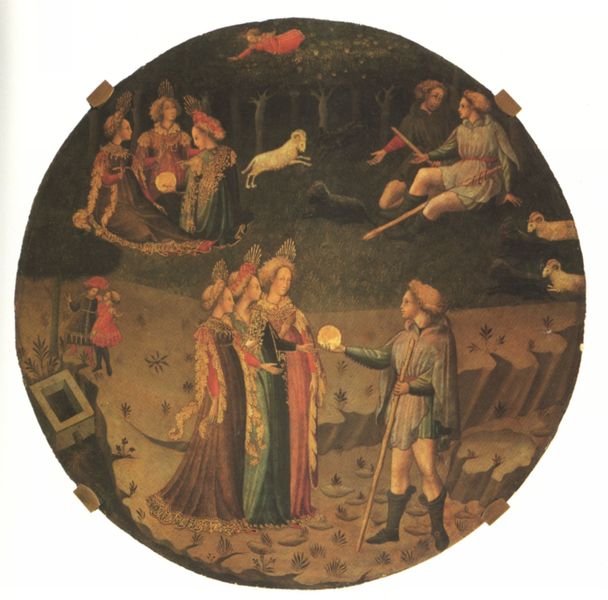
Titel: Tablett mit dem Urteil des Paris
Institution: Florenz, Bargello
Schlagwörter: öl, wald, engel, geschenk, hirte, hofstaat